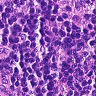
Metastatic tissue present: no